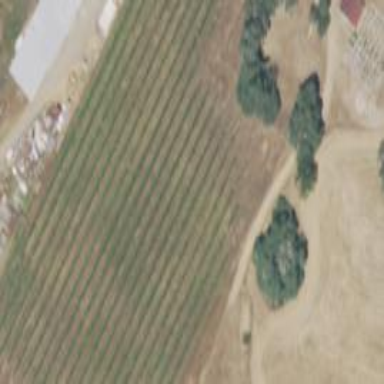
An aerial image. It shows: Vineyard growing wine grapes.